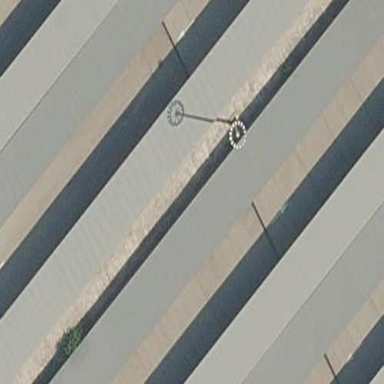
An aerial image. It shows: Carport building.